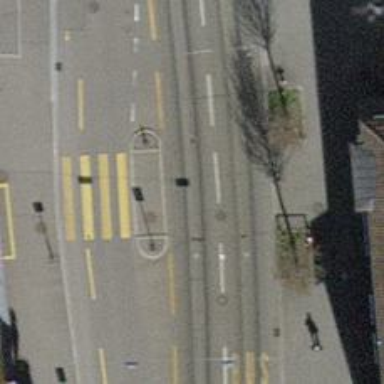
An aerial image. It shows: Tram crossing on the railway.